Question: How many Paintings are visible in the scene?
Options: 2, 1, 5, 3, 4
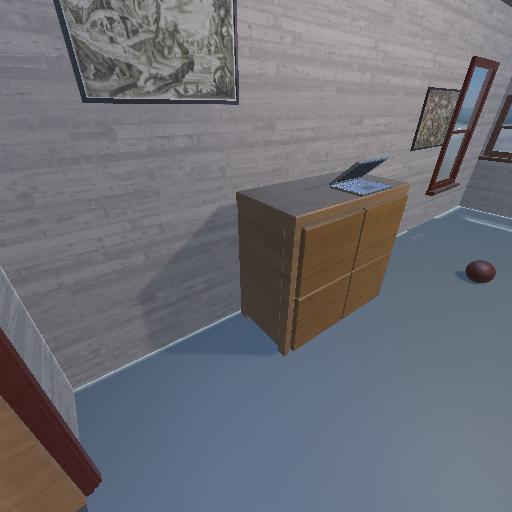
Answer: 2